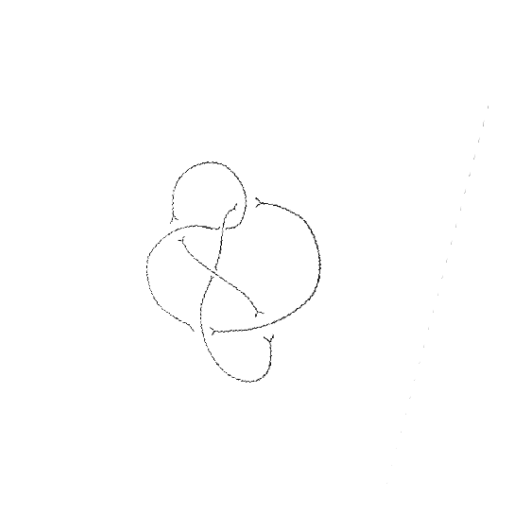
Crossing number: 6